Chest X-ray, AP view. Patient: 46 years old, sex F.
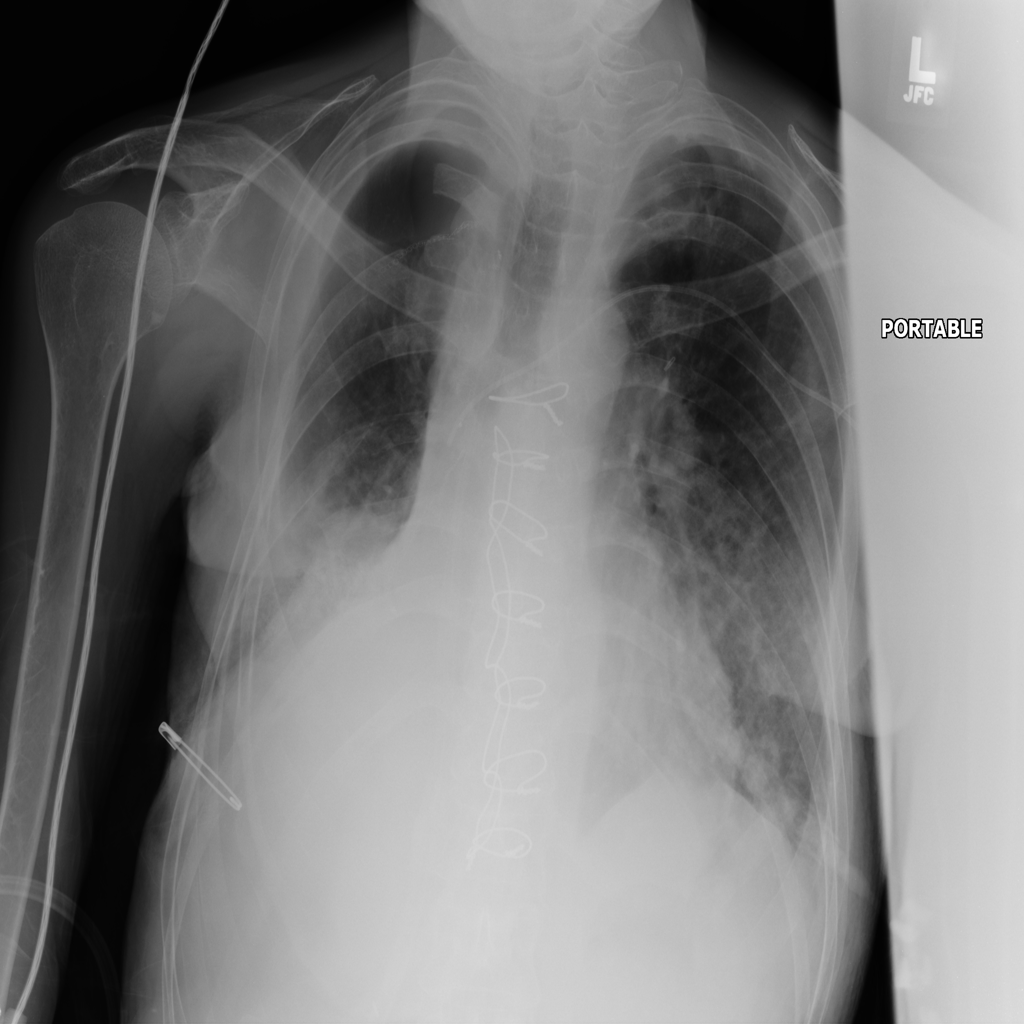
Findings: Pleural_Thickening, Pneumothorax